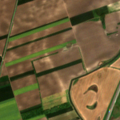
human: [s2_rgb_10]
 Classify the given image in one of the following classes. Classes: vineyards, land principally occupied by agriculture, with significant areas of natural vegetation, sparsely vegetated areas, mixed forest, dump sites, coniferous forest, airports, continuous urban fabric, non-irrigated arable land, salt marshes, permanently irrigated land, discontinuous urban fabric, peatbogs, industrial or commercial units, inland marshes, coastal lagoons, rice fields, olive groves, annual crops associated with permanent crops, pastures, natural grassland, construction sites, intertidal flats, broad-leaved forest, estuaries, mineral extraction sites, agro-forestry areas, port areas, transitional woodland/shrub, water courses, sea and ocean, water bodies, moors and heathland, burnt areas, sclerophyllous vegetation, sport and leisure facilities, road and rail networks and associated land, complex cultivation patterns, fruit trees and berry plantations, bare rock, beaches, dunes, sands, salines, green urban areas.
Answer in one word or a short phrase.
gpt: non-irrigated arable land, land principally occupied by agriculture, with significant areas of natural vegetation